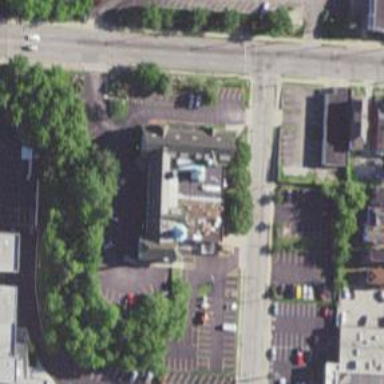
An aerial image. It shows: Building.